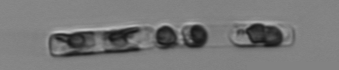
Label: Guinardia_delicatula_TAG_internal_parasite